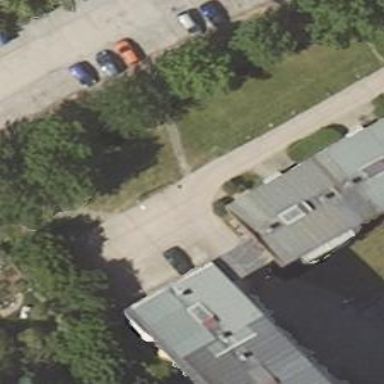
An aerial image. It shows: Concrete alley used as service road.